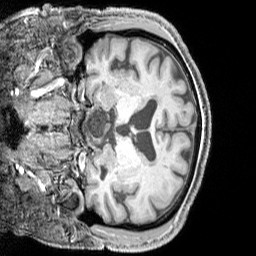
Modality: T1w
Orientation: coronal
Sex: male
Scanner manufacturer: siemens
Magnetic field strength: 3 T
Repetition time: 2.3 s
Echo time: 0.00226 s